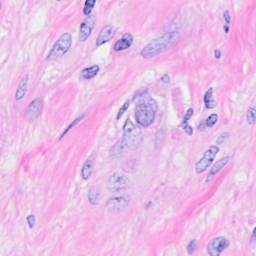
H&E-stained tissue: Breast